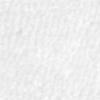
Label: no_change